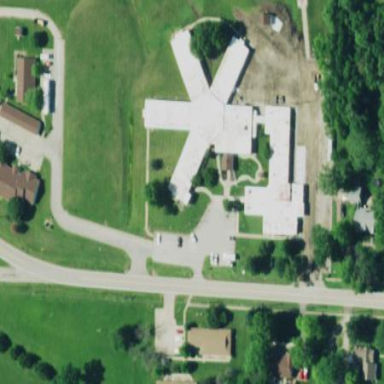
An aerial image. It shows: Nursing home building.